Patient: sex M, age 73
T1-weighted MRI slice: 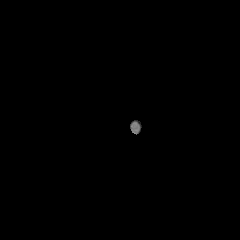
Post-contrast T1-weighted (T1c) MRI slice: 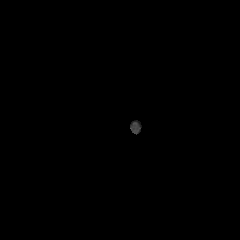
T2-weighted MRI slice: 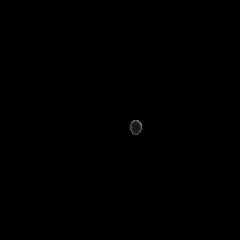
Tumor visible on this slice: no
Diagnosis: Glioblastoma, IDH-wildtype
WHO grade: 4